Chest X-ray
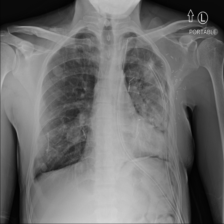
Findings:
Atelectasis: negative
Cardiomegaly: negative
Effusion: negative
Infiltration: negative
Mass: positive
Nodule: positive
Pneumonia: negative
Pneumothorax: positive
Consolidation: negative
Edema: negative
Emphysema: negative
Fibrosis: negative
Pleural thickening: negative
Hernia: negative